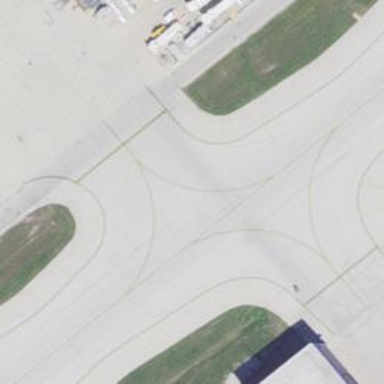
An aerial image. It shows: Image of taxiway at airport.